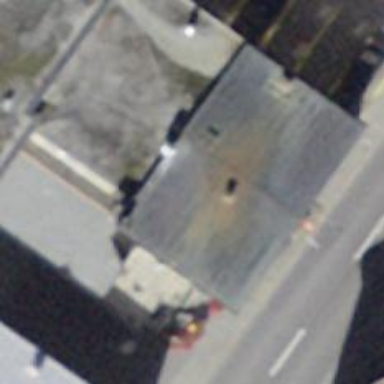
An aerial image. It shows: Restaurant.